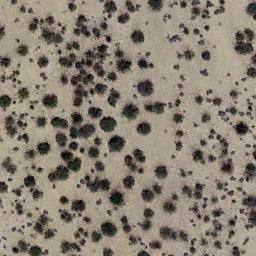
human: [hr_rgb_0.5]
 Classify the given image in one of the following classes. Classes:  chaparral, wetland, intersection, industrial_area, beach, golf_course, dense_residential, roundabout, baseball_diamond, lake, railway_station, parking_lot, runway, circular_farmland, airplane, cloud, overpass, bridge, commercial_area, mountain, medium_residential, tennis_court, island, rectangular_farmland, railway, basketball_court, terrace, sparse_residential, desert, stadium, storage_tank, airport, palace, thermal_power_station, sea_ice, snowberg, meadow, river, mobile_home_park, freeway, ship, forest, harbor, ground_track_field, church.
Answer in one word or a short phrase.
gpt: chaparral